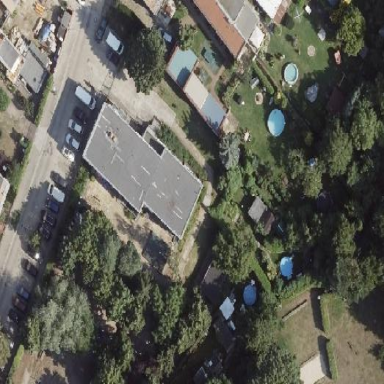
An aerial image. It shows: Kindergarten building.